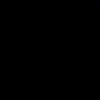
Label: space